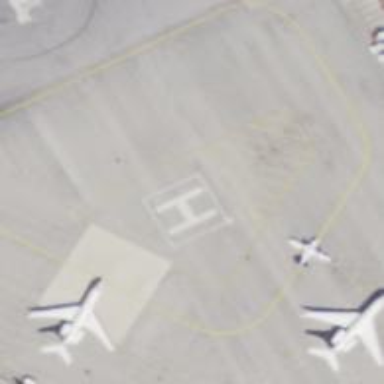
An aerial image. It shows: Image showing helipad at airport.